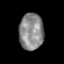
Tissue: prostate
Cell type: T cells
Senescence score: 0.2831
Nuclear area (px): 873
Mean DAPI intensity: 138.324